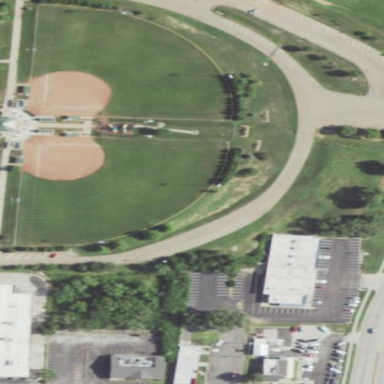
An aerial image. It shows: Baseball pitch for leisure land.